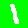
Digit: 1